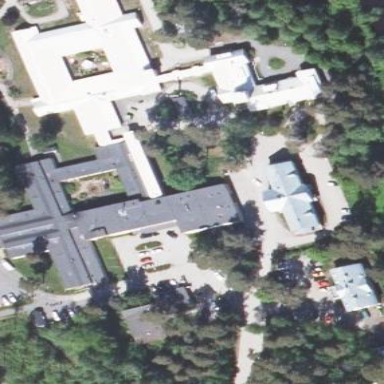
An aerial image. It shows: Hospital building.